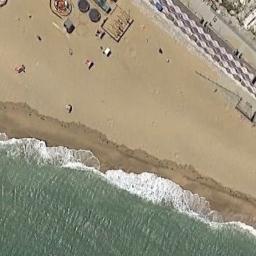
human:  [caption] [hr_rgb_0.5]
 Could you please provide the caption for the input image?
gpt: Green sea and beach and human items .

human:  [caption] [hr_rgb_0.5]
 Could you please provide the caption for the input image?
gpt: There are many buildings beside the beach, And the color of the seawater is light green .

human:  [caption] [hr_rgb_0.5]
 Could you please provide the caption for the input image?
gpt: The waves were blowing by the beach .

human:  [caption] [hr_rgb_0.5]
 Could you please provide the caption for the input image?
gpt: The beach with khaki sand and some items on the beach .

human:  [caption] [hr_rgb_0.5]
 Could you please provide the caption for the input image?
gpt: There are water marks on the beach .